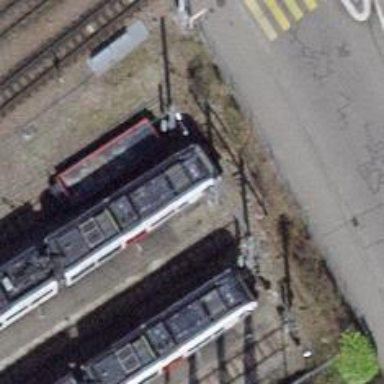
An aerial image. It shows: Railway buffer stop.